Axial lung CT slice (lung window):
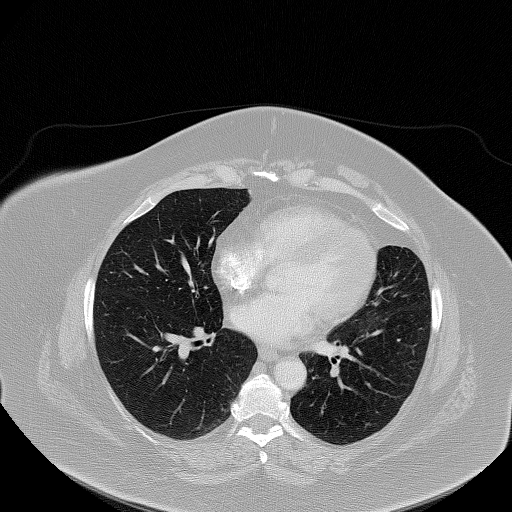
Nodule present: no